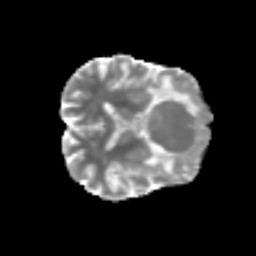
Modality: MD
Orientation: axial
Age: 74
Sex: male
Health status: ill
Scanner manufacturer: siemens
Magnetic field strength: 3 T
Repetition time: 8.7 s
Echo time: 0.11 s